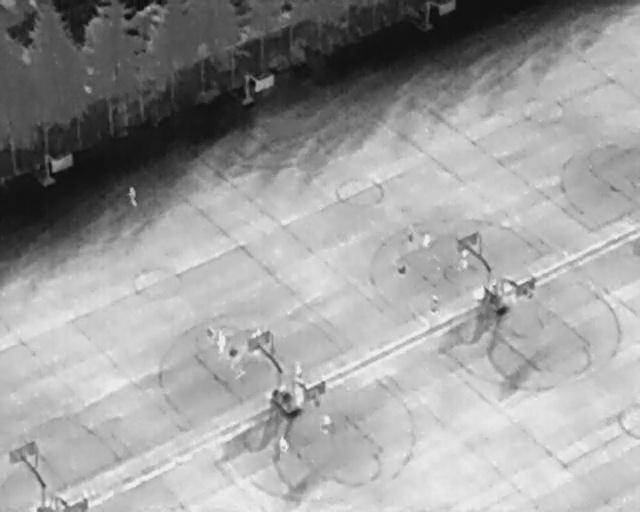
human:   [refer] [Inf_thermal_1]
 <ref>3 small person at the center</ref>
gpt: <box>[[65, 46, 68, 47, 12], [35, 68, 37, 70, 2], [61, 51, 63, 53, 2]]</box>

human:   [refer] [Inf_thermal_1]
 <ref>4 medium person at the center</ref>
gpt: <box>[[31, 64, 34, 66, 2], [32, 65, 36, 67, 2], [66, 58, 69, 60, 10], [62, 44, 65, 46, 2]]</box>

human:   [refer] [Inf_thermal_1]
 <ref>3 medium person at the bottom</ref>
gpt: <box>[[45, 71, 47, 73, 2], [49, 82, 52, 83, 10], [42, 85, 45, 87, 2]]</box>